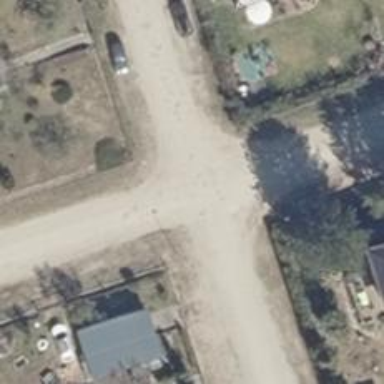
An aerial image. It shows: Residential road with sandy surface.